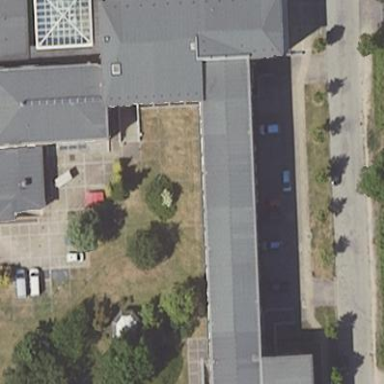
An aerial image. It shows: School building.